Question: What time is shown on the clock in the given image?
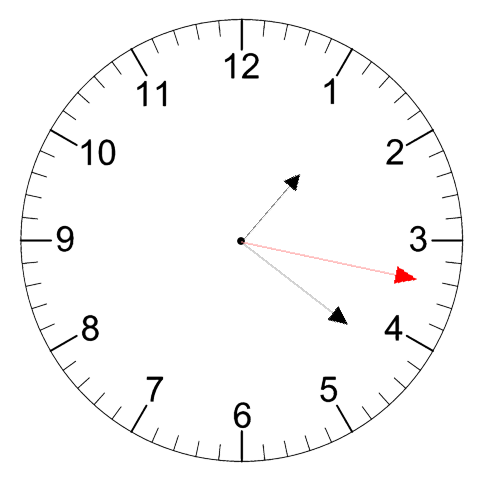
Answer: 01:21:17